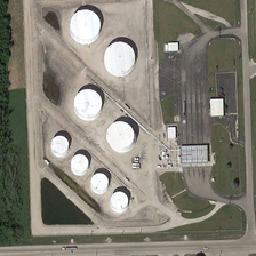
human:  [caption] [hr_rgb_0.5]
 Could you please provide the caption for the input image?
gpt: The building is surrounded by forests and grasslands.

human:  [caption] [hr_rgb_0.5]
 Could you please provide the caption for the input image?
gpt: The building is surrounded by woods and grass.

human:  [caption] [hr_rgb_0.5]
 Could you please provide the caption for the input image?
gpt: The building is surrounded by forests and lawns.

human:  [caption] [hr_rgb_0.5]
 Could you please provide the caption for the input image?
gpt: The building is surrounded by forests and pastures.

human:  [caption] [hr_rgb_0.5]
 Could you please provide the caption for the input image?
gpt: The buildings are surrounded by forests and grasslands.